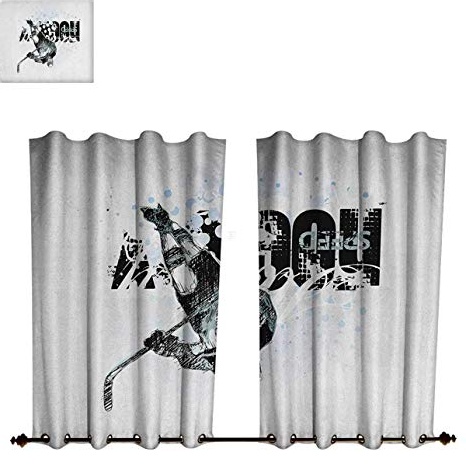
Label: window shade